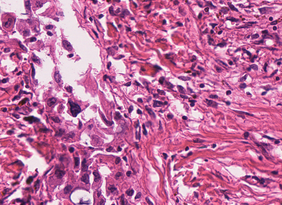
Tumor epithelial tissue: yes
Tumor-associated stroma tissue: yes
Normal tissue: no